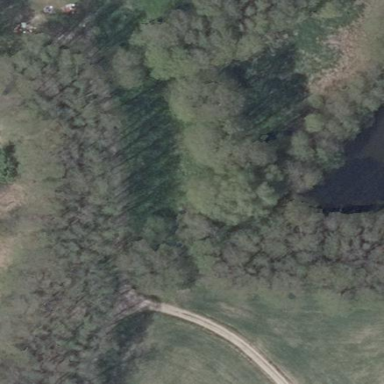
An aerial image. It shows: Swamp in wetland area.